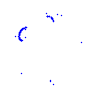
Particle: proton